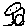
Label: hexagon